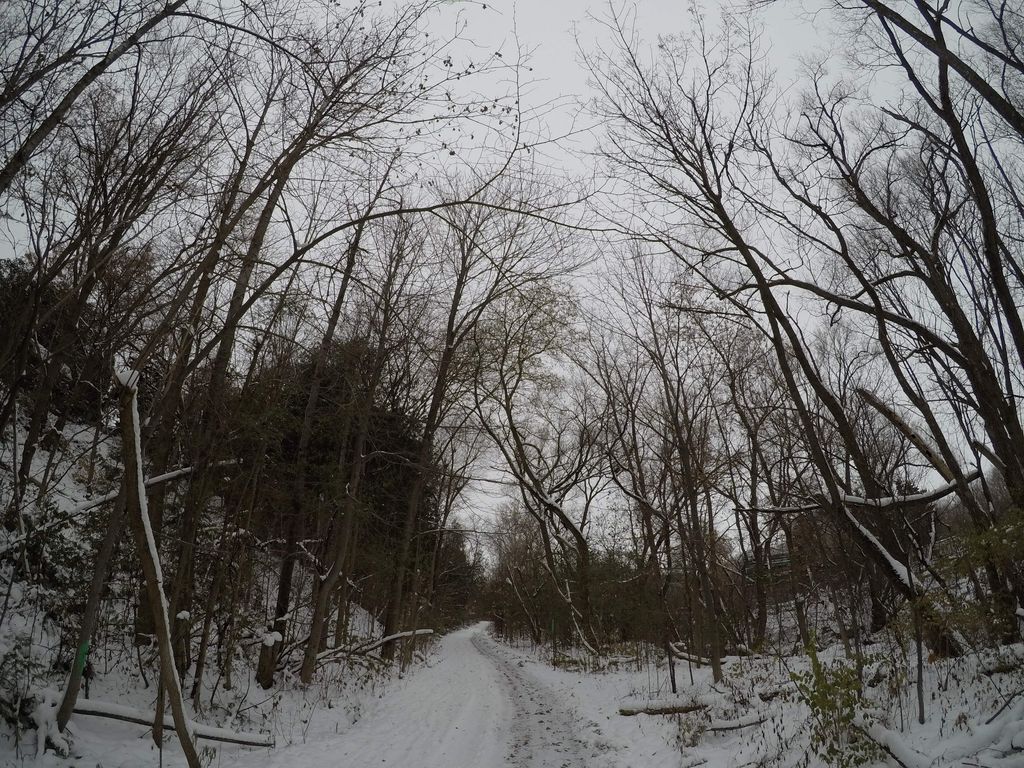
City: kitchener-waterloo